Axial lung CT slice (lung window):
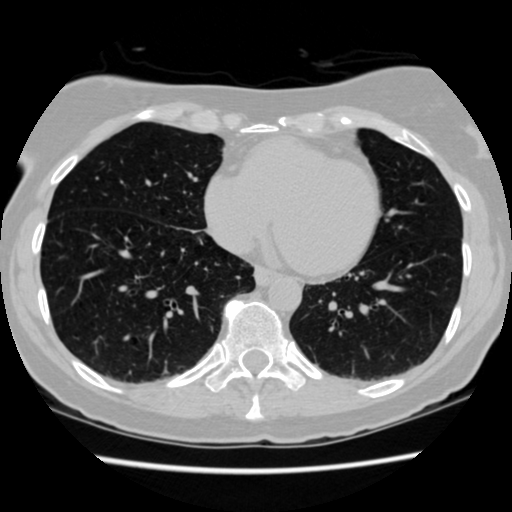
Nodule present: no